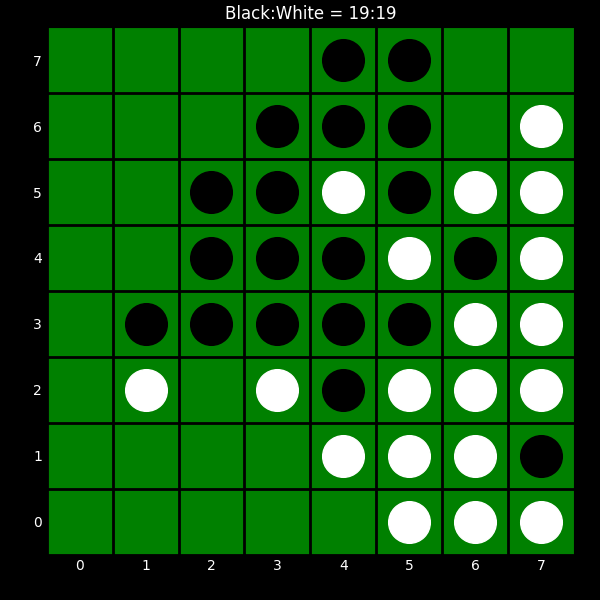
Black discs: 19
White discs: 19